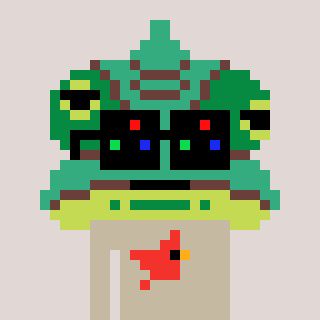
a pixel art character with square black sunglasses, a chameleon-shaped head and a bege-colored body on a warm background